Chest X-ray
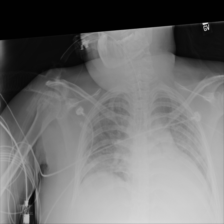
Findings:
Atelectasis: negative
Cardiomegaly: negative
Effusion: negative
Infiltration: negative
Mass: negative
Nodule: negative
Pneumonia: negative
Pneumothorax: negative
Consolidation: negative
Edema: negative
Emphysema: negative
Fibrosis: negative
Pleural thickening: negative
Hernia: negative